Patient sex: M
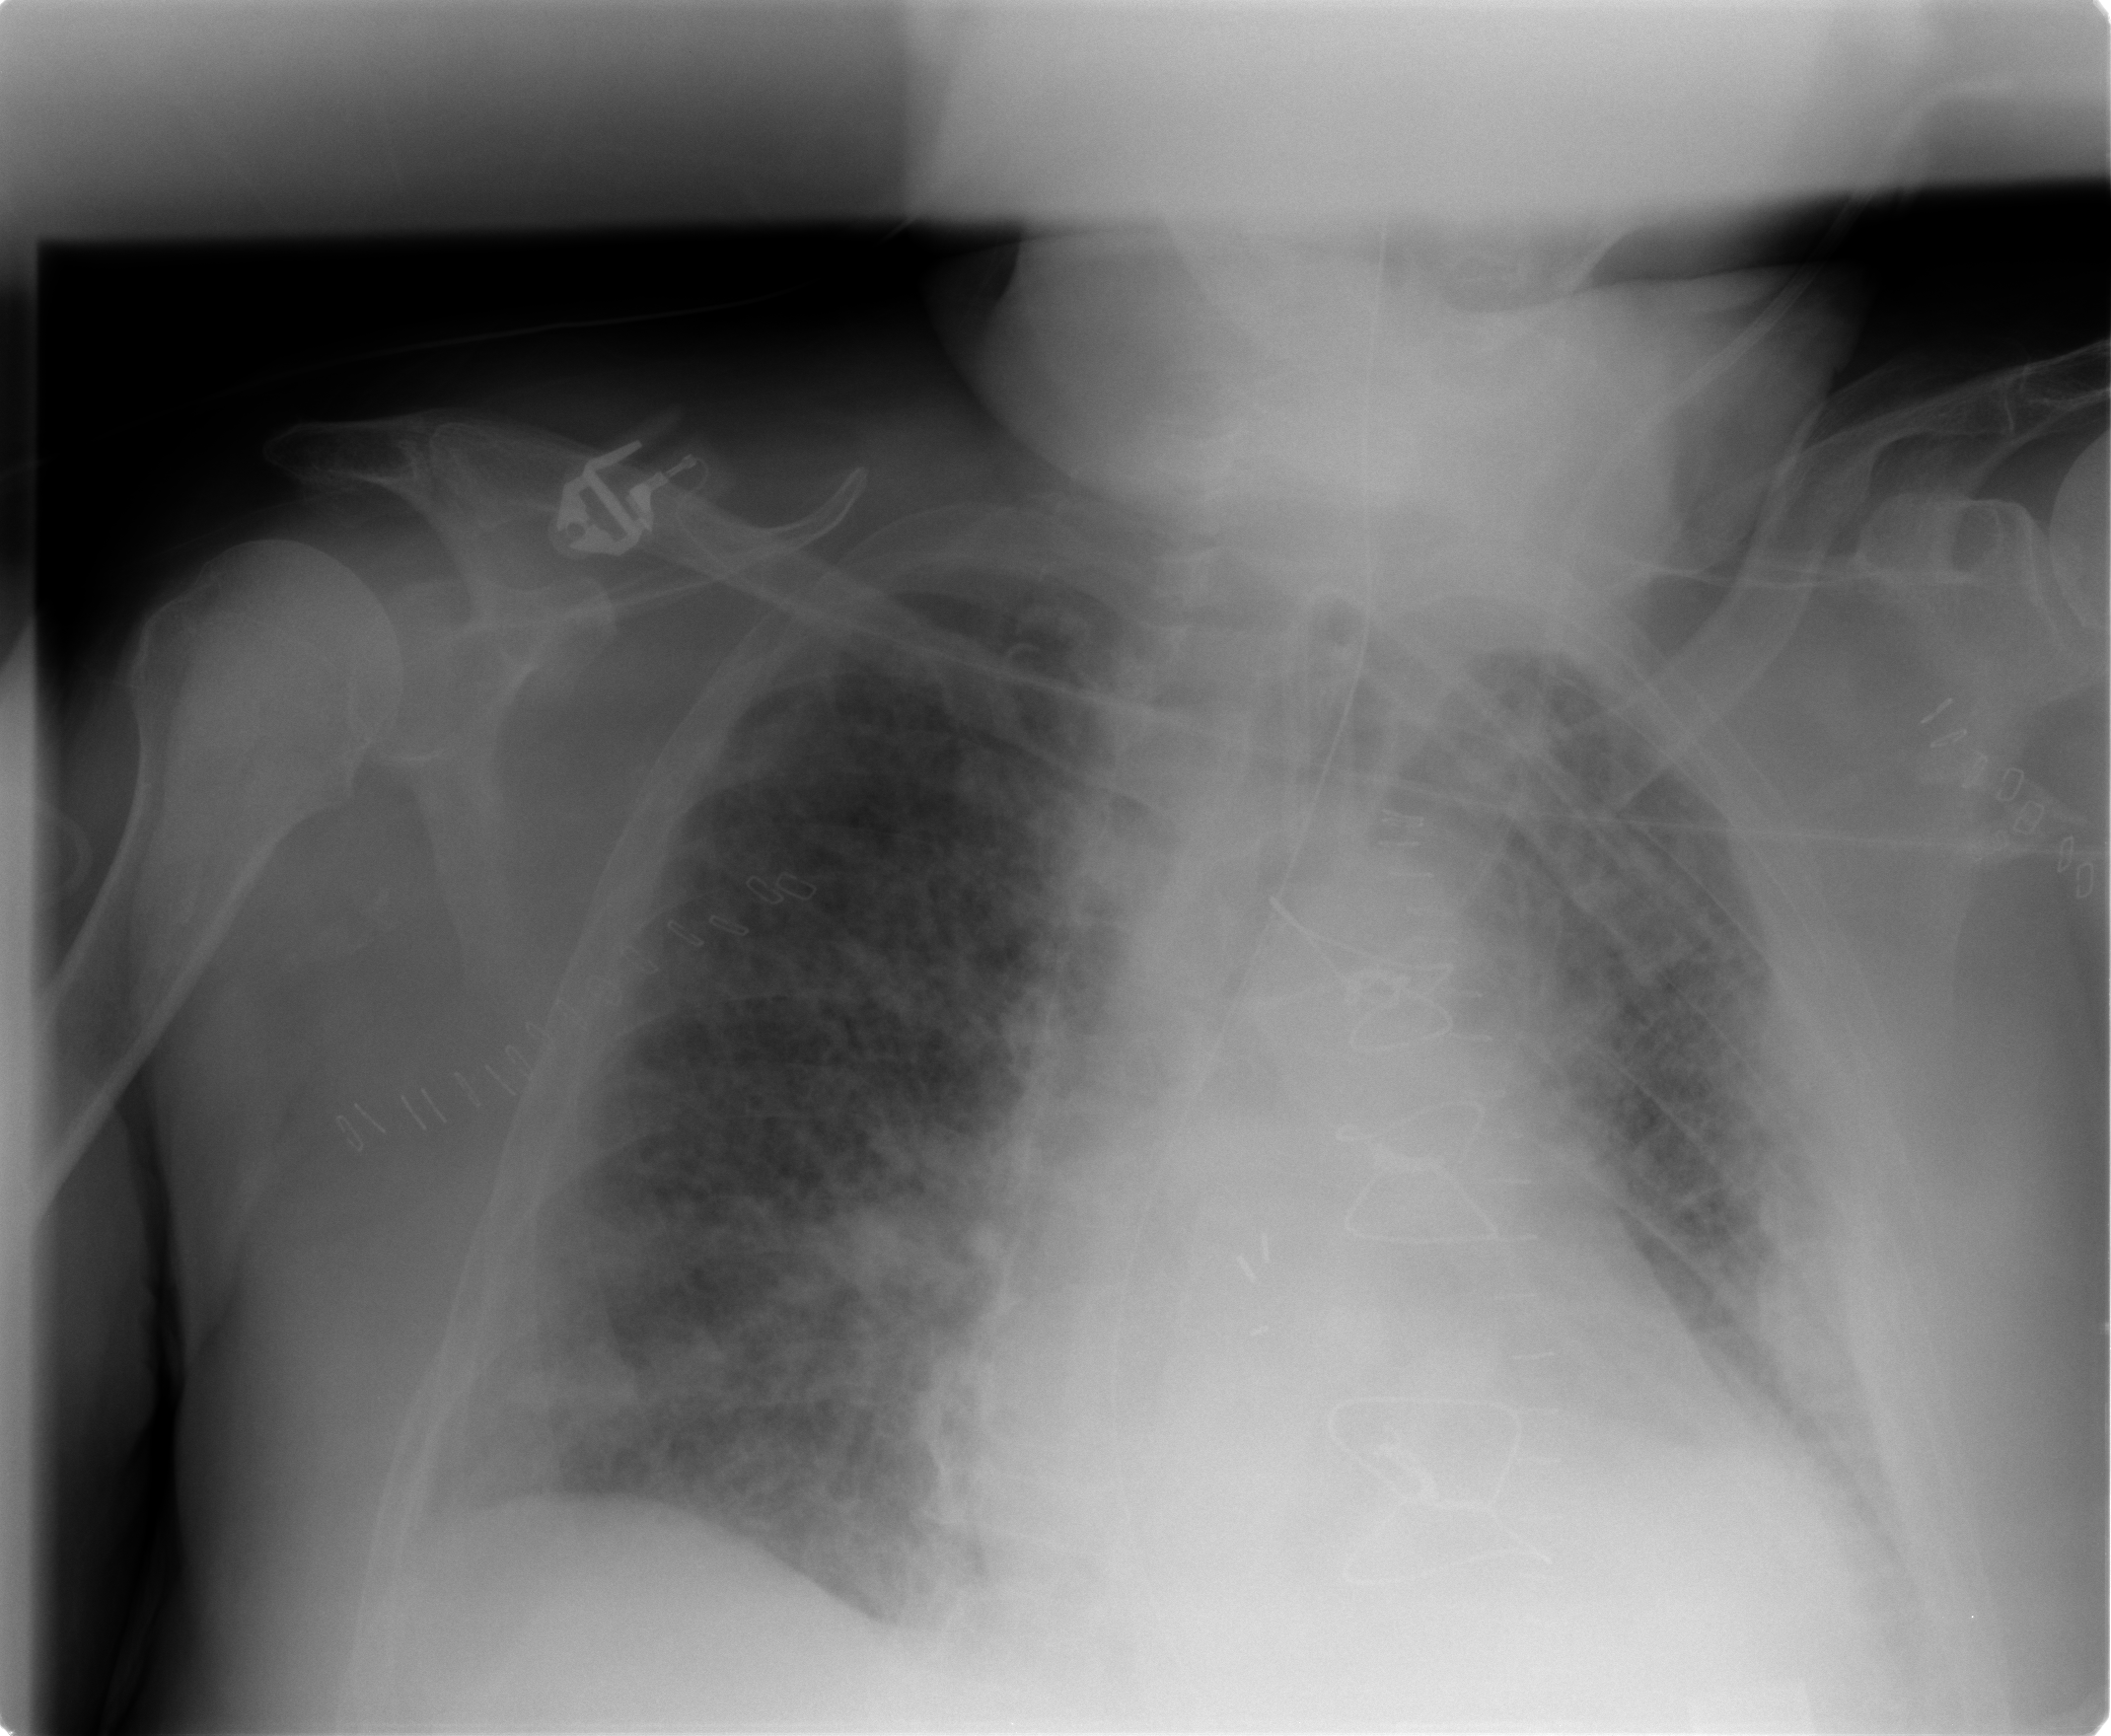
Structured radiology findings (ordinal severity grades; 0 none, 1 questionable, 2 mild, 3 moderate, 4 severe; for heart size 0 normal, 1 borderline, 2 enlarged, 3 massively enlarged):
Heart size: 2
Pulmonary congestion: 2
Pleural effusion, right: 1
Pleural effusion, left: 2
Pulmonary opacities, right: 3
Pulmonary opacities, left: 3
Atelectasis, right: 2
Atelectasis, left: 3